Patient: sex F, age 69
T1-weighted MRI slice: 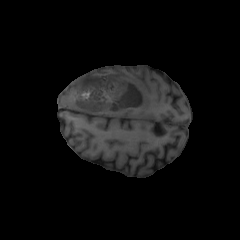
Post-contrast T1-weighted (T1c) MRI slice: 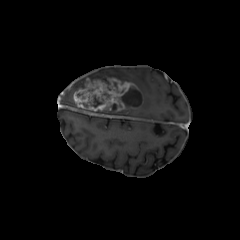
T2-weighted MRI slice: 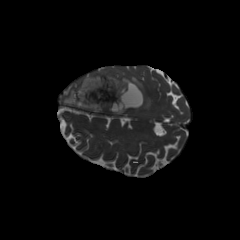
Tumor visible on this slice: yes
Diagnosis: Glioblastoma, IDH-wildtype
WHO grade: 4